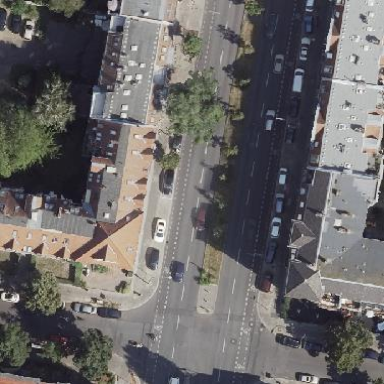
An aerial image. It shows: Building with apartments featuring unique double saltbox roof shape.